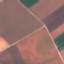
Land use / land cover class: AnnualCrop